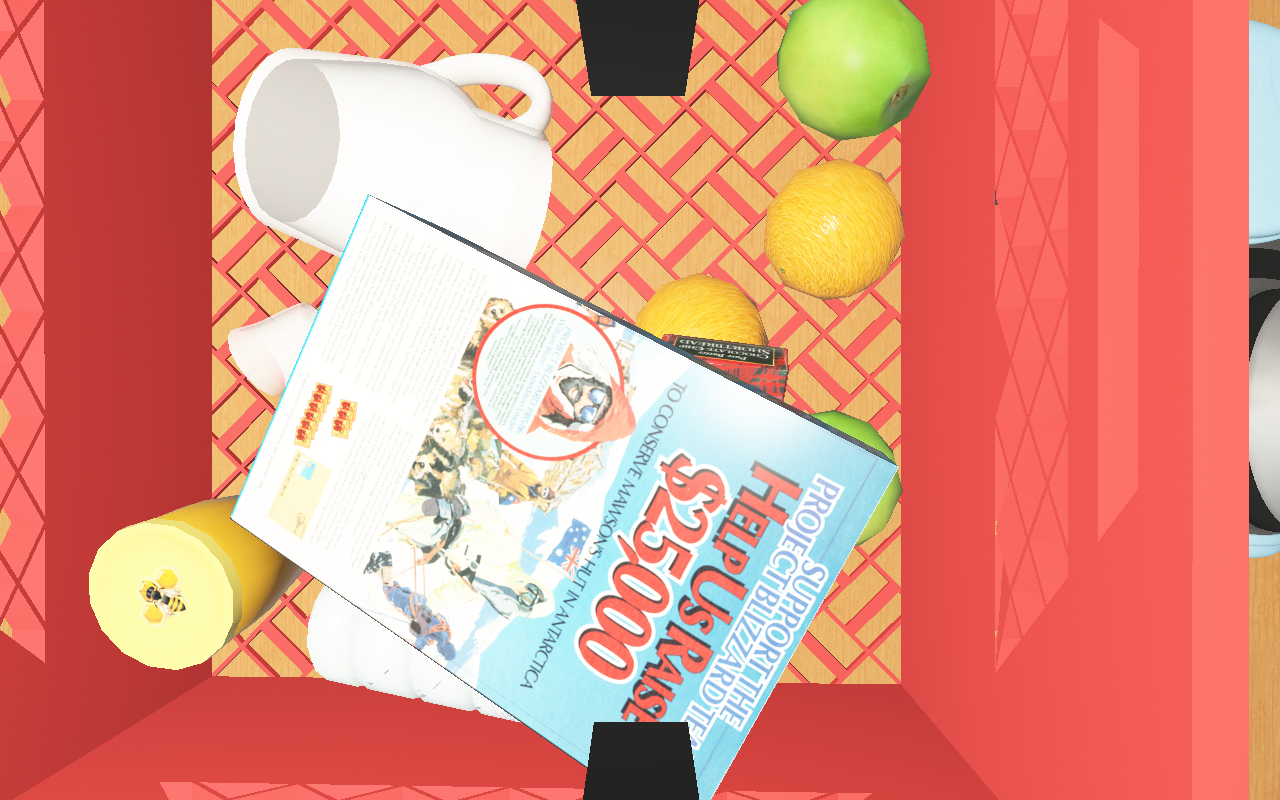
Objects in the scene:
water bottle
apple
apple
orange
orange
glass
wineglass
cereal box
biscuit box